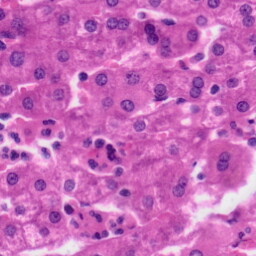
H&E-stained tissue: Liver